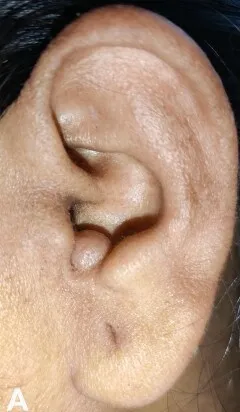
Gross view of the lesion over the left ear's cavum concha.
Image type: medical_photograph (skin_photograph)